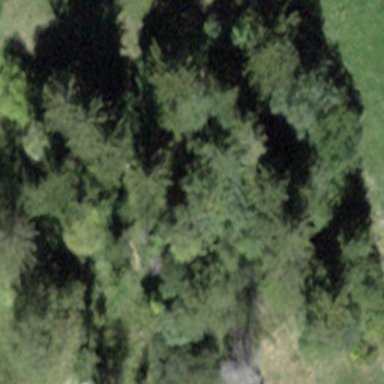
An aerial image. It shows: Forest area.